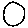
Label: circle